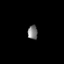
Tissue: prostate
Cell type: T cells
Senescence score: 0.3306
Nuclear area (px): 134
Mean DAPI intensity: 126.216